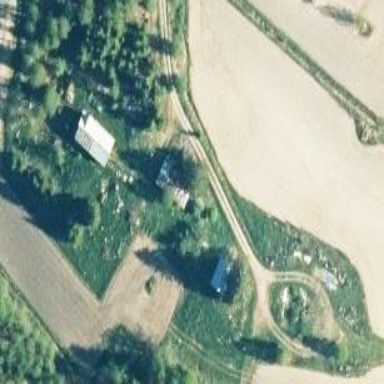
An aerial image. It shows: Farmyard area.